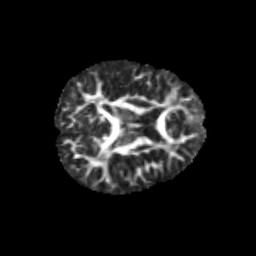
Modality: FA
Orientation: axial
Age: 12
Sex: male
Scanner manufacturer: siemens
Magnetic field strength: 3 T
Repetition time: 3.8 s
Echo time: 0.07 s